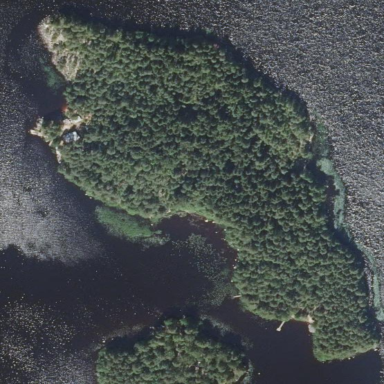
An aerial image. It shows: Islet.